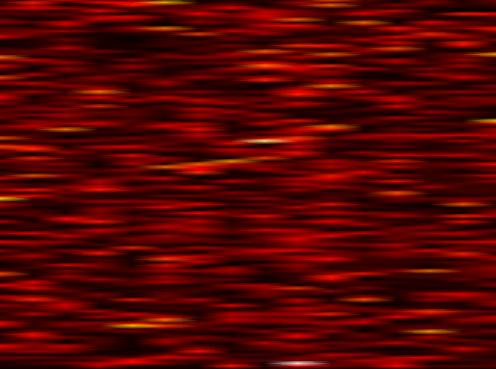
Label: OFDM